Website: bh-photo
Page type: address-validator
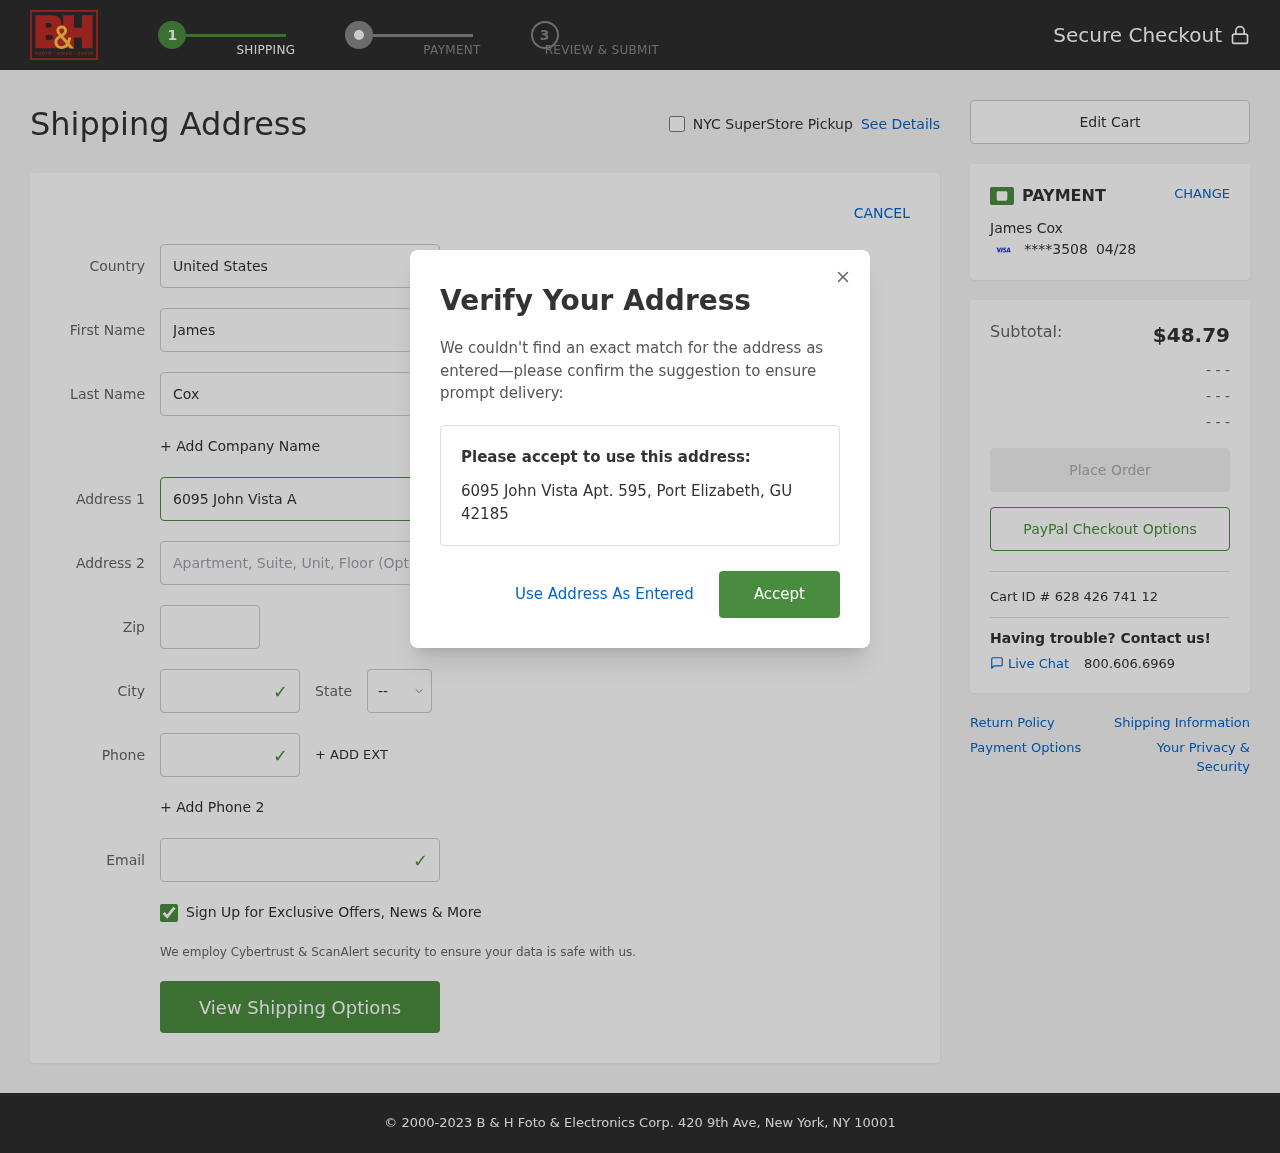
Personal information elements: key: PII_CARD_EXPIRY
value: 04/28
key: PII_CARD_LAST4
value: ****3508
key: PII_CITY
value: Port Elizabeth
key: PII_COUNTRY
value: United States
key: PII_EMAIL
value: james_cox@yahoo.com
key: PII_FIRSTNAME
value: James
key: PII_FULLNAME
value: James Cox
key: PII_LASTNAME
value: Cox
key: PII_PHONE
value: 8808590824
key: PII_POSTCODE
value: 42185
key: PII_STATE_ABBR
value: GU
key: PII_STREET
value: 6095 John Vista Apt. 595
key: PII_STREET2
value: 41494 Marcus Roads
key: PII_CITY_STATE_ZIP
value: Port Elizabeth, GU 42185
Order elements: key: ORDER_SUBTOTAL
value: $48.79
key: ORDER_ID
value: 628 426 741 12